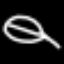
Label: leaf